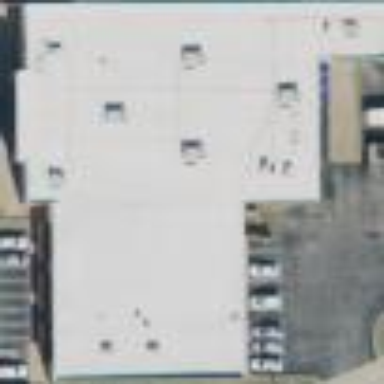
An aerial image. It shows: Commercial building.